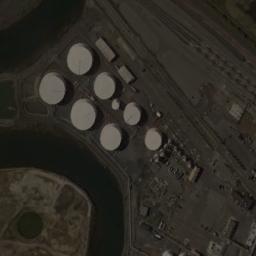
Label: storage_tank